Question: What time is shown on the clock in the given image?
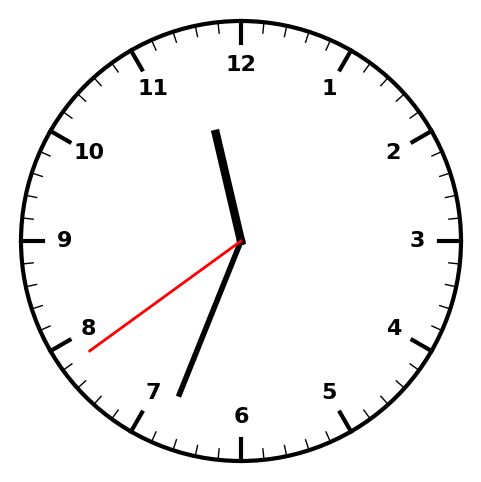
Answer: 11:33:39